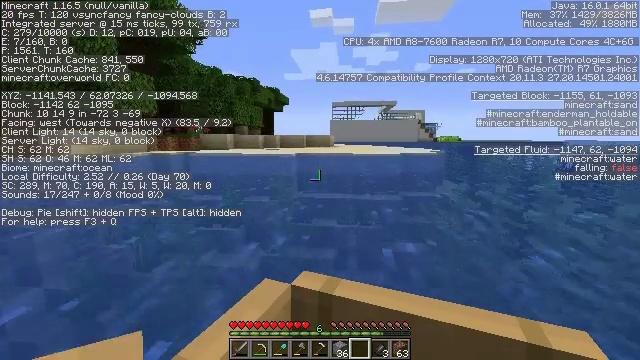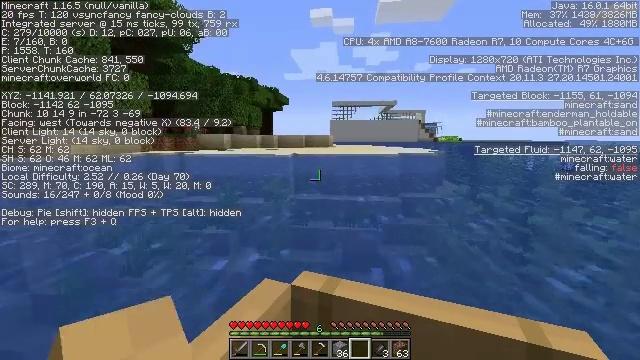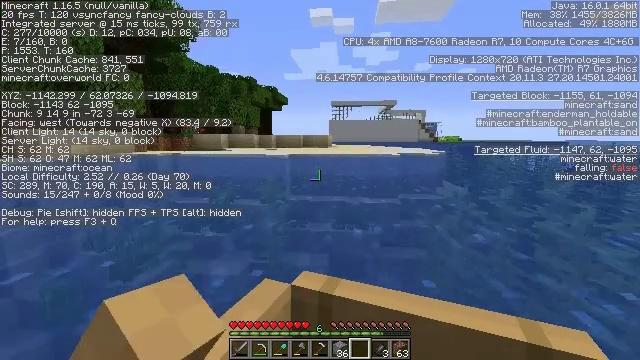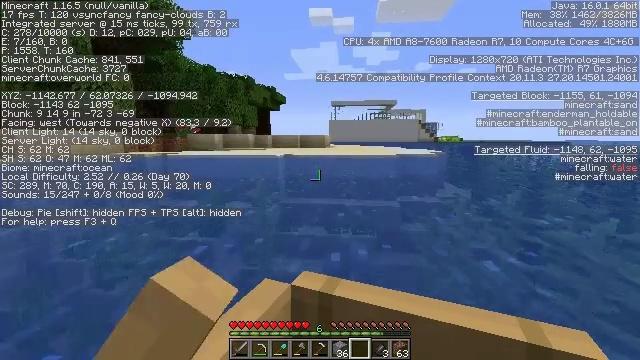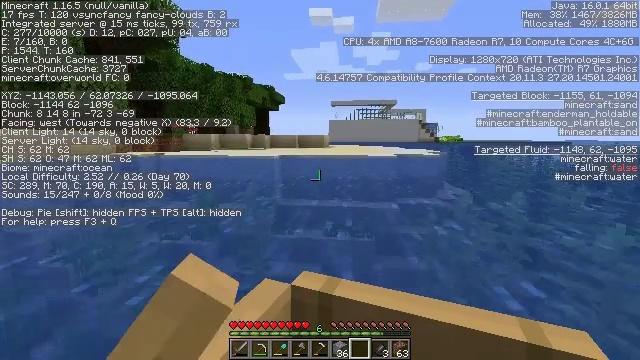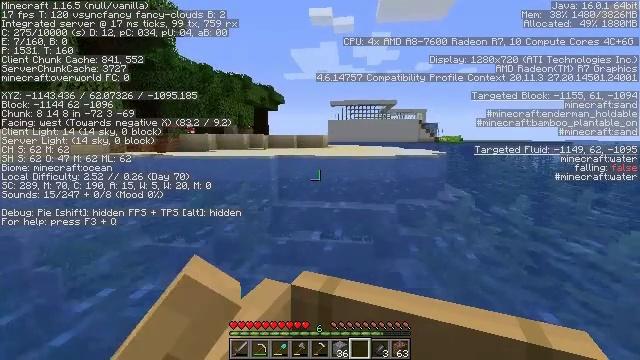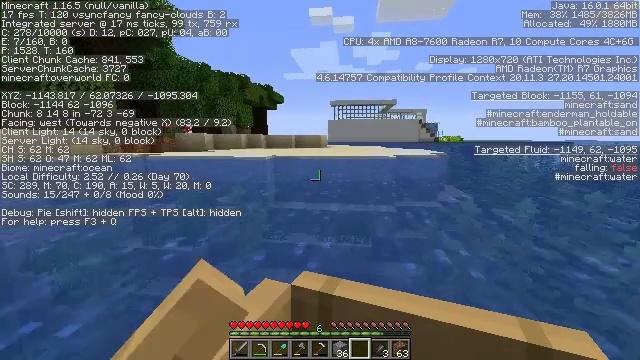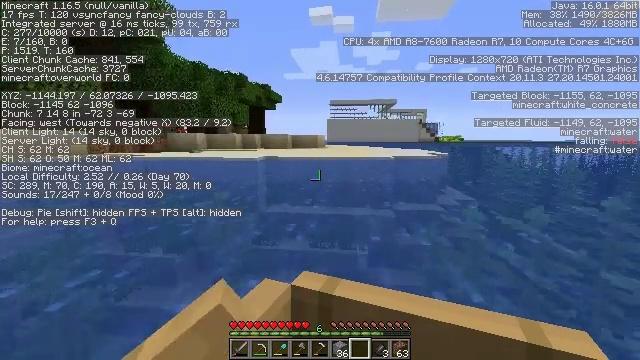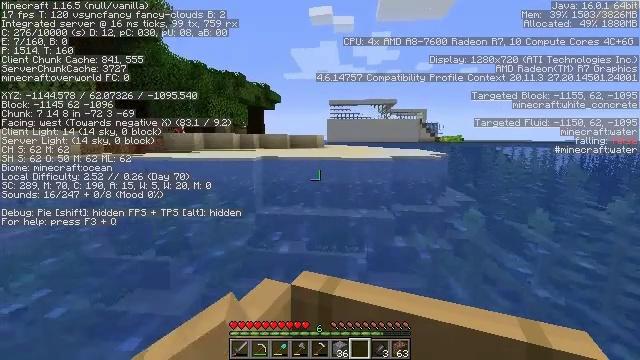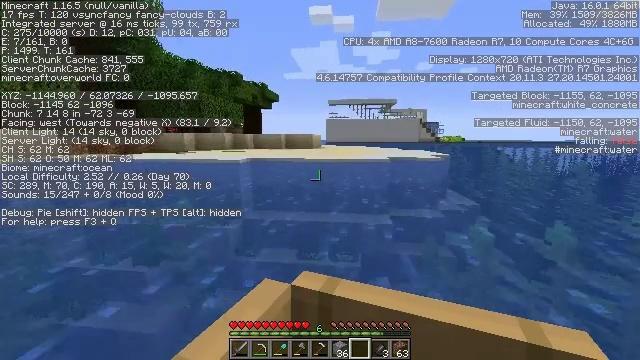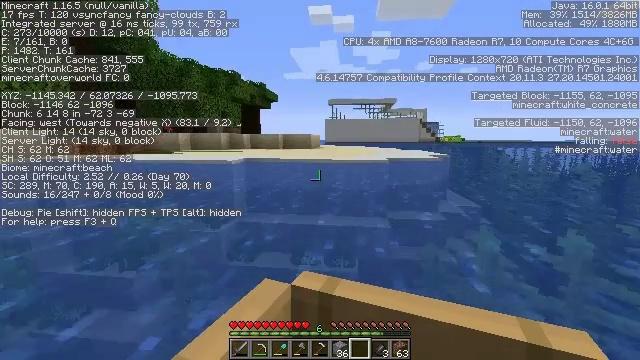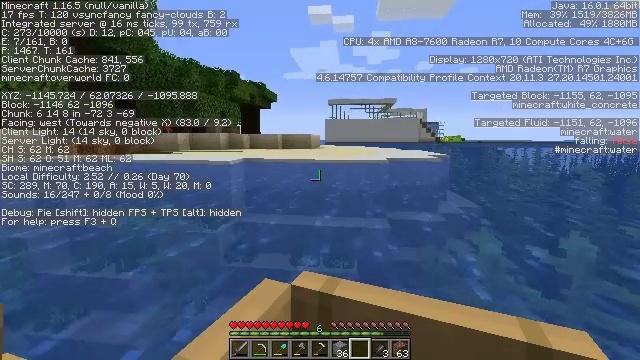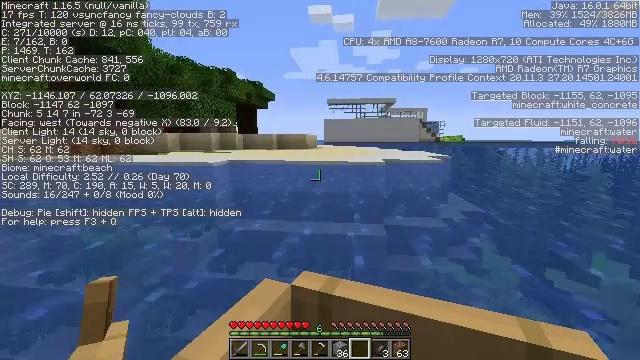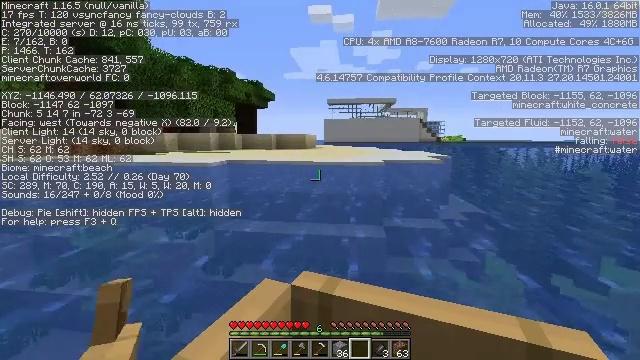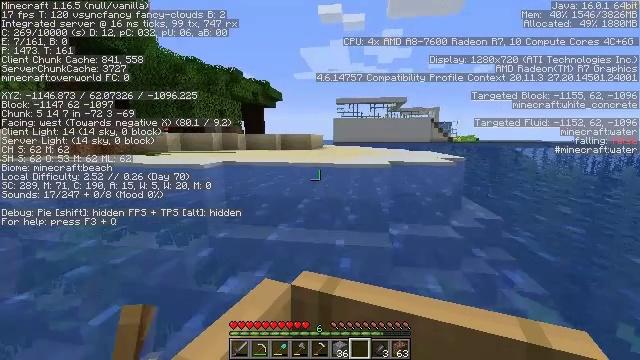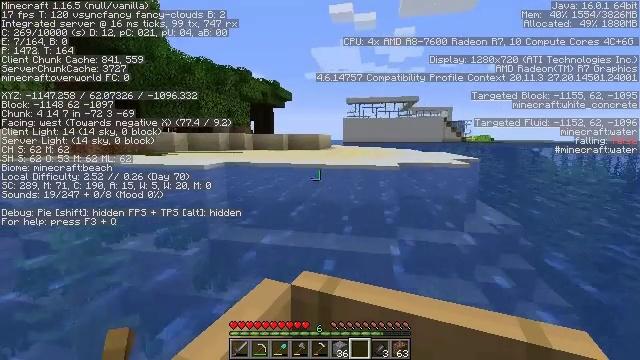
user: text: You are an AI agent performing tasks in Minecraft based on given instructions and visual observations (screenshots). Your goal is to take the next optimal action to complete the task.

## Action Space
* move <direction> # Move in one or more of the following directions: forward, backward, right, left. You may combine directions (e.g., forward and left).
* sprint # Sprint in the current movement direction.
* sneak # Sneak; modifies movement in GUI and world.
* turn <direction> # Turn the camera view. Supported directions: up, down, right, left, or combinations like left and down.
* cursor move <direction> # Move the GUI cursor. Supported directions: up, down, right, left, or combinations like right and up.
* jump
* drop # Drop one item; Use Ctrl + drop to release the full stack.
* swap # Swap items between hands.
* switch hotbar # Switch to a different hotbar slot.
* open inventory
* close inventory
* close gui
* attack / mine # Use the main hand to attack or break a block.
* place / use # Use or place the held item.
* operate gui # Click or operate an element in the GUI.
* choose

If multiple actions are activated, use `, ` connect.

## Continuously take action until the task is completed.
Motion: motion action
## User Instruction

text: Gather white concrete for building projects.
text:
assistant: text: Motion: move forward
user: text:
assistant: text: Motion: move forward
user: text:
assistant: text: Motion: move forward
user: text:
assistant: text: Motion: move forward
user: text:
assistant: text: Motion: move forward
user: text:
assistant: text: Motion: move forward
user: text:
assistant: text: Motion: move forward
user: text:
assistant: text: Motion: move forward
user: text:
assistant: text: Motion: move forward
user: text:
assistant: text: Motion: move forward
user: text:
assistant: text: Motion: move forward
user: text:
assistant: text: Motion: move forward and move left
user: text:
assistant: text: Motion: move forward and move left
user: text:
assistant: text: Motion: move forward and move left
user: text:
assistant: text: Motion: move forward and move left
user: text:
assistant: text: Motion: move forward
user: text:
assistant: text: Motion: no_op
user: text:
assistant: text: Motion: no_op
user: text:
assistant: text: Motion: no_op
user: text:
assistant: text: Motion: turn right and up
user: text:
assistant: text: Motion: no_op
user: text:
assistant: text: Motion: no_op
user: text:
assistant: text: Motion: no_op
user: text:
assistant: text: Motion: no_op
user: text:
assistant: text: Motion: no_op
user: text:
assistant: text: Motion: no_op
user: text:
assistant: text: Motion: no_op
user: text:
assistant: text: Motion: no_op
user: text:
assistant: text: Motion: no_op
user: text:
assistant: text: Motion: no_op